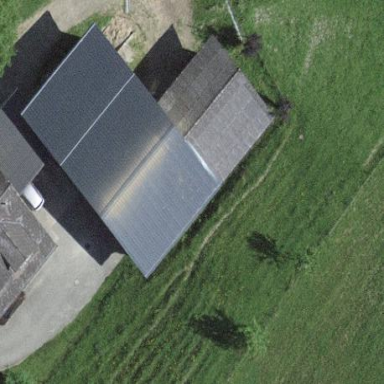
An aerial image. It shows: Farm building.